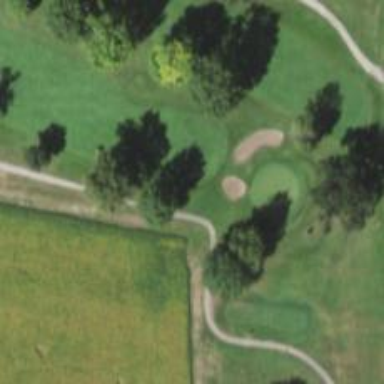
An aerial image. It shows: Path for both road and golf.